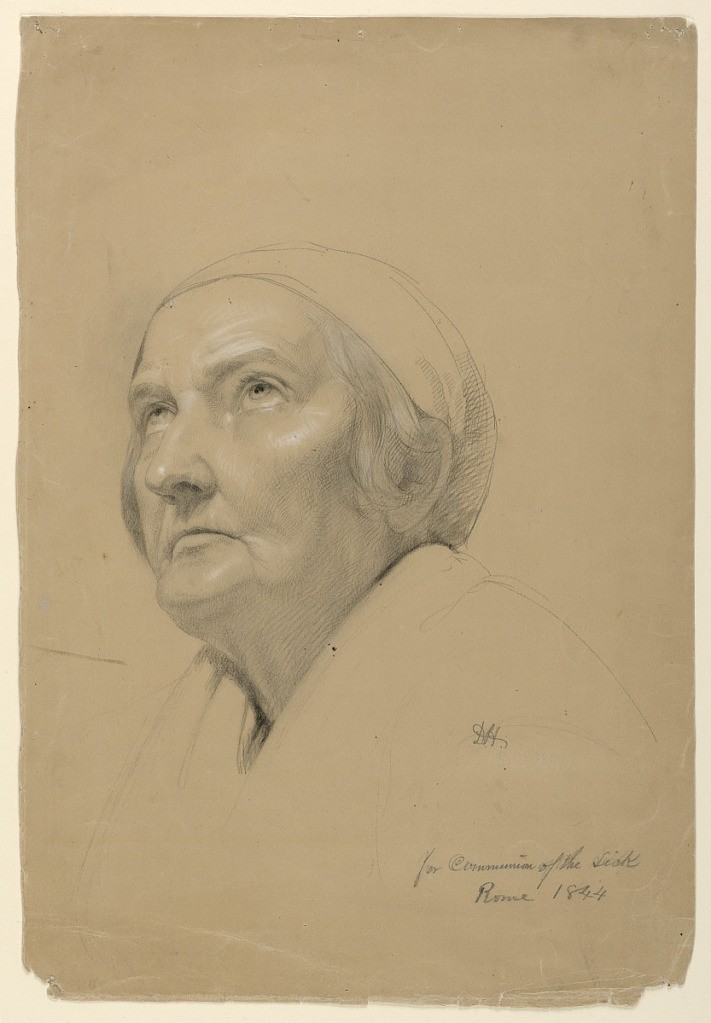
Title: Study for "Communion of the Sick"
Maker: Daniel Huntington, American, 1816–1906
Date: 1844
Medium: Graphite, white chalk, black pastel on light brown wove paper
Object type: Drawing
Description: Head of an elderly woman with raised eyes, her head turned slightly toward the left, a cap on her head.